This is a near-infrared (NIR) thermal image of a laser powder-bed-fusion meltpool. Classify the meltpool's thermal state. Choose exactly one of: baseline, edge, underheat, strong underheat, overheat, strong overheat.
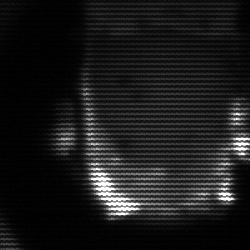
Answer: baseline